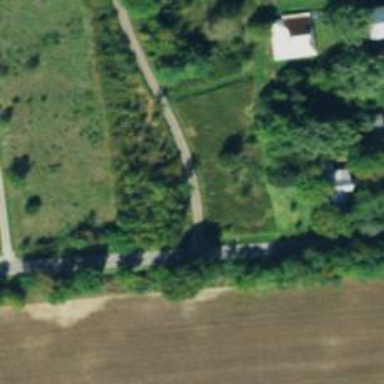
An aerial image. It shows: Unclassified road.